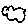
Label: cloud